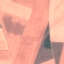
Label: AnnualCrop